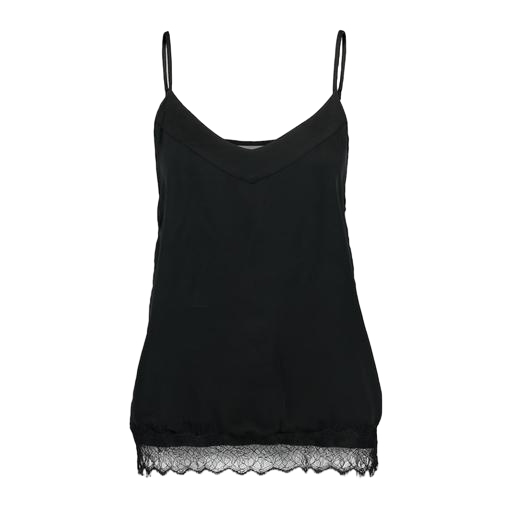
black samantha camisole, black dentelle lace-detail camisole, black bella cami, white background